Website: crate-barrel
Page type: billing-address
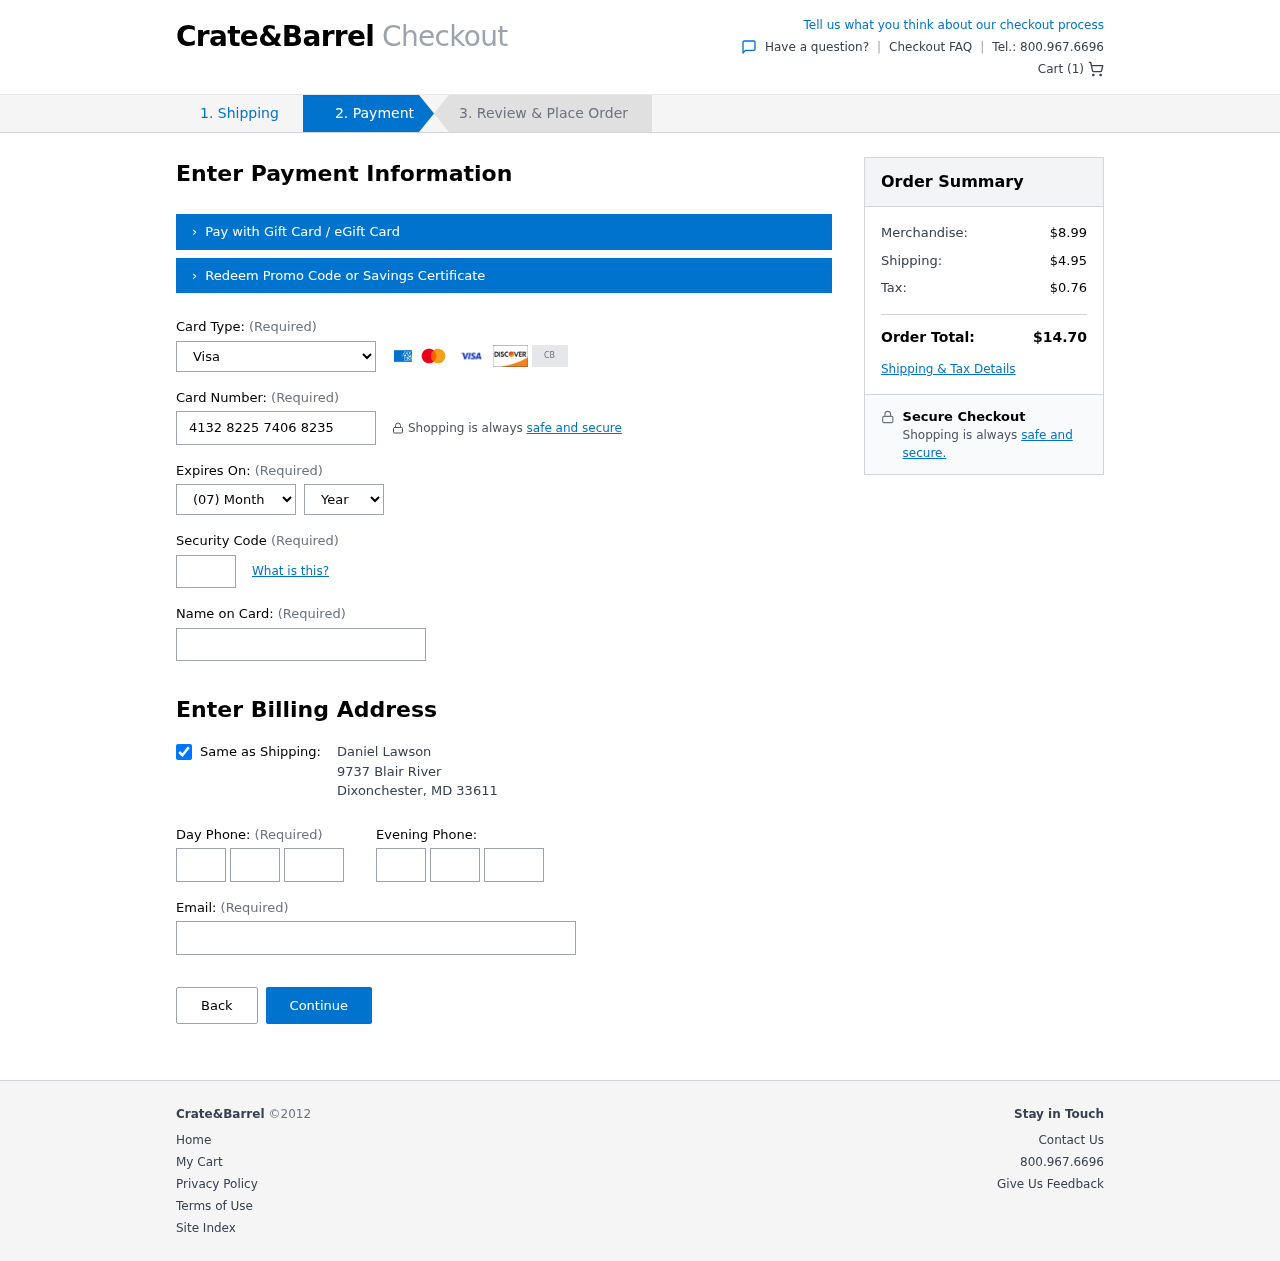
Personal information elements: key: PII_CARD_CVV
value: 116
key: PII_CARD_EXPIRY_MONTH
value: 07
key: PII_CARD_EXPIRY_YEAR
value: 29
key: PII_CARD_NUMBER
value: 4132 8225 7406 8235
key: PII_CARD_TYPE
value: Visa
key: PII_CITY
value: Dixonchester
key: PII_EMAIL
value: daniel_lawson@yahoo.com
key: PII_FULLNAME
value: Daniel Lawson
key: PII_PHONE_ALT_AREA
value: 640
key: PII_PHONE_ALT_PREFIX
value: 225
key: PII_PHONE_ALT_SUFFIX
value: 6960
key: PII_PHONE_AREA
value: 594
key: PII_PHONE_PREFIX
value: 700
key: PII_PHONE_SUFFIX
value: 8885
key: PII_POSTCODE
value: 33611
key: PII_STATE_ABBR
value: MD
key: PII_STREET
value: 9737 Blair River
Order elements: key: ORDER_NUM_ITEMS
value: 1
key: ORDER_SUBTOTAL
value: $8.99
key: ORDER_SHIPPING_COST
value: $4.95
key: ORDER_TAX
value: $0.76
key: ORDER_TOTAL
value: $14.70